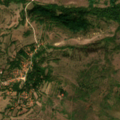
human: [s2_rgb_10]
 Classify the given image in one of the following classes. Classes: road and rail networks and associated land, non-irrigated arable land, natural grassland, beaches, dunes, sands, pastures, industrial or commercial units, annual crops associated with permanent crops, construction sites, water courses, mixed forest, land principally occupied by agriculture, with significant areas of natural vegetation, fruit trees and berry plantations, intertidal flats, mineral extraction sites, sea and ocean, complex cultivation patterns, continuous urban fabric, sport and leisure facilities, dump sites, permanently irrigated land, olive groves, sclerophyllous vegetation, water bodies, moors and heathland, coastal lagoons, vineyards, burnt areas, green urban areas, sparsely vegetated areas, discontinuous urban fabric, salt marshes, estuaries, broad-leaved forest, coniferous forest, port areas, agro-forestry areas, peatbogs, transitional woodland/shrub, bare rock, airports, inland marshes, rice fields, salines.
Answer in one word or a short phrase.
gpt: pastures, complex cultivation patterns, land principally occupied by agriculture, with significant areas of natural vegetation, natural grassland, transitional woodland/shrub